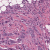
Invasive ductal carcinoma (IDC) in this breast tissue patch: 1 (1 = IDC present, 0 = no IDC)